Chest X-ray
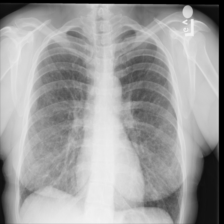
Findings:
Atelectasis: negative
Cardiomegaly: negative
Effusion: negative
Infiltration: negative
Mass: negative
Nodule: negative
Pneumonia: negative
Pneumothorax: negative
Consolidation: negative
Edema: negative
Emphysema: negative
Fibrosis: negative
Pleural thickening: negative
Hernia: negative